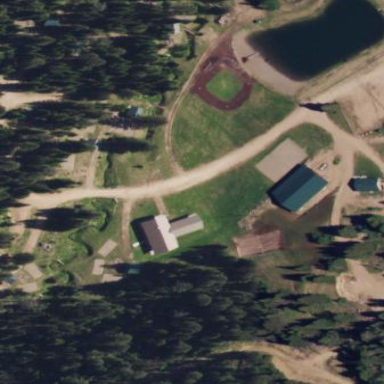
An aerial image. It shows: Camping site with tents set up.